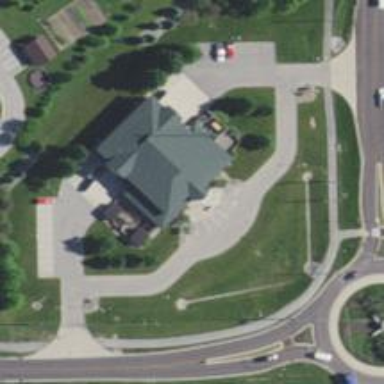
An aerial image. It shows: Fire station building that serves as amenity for the community.